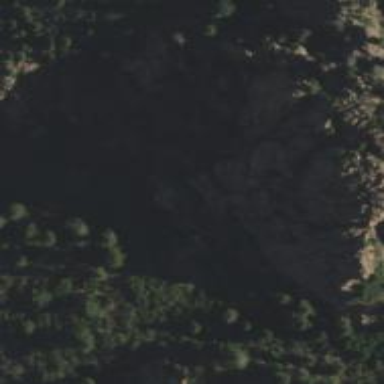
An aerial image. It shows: Natural cliff.